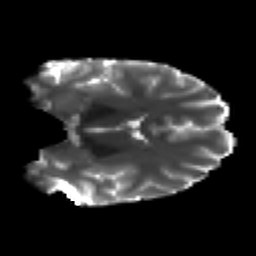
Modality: T2w
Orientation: coronal
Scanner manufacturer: ge
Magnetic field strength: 3 T
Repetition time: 7.98 s
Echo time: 0.0701 s